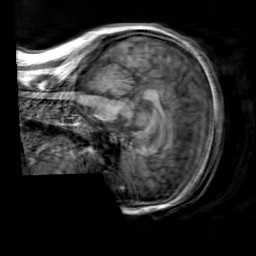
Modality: T1w
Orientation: sagittal
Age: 24
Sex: female
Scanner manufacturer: siemens
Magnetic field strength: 3 T
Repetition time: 2.3 s
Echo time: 0.00303 s